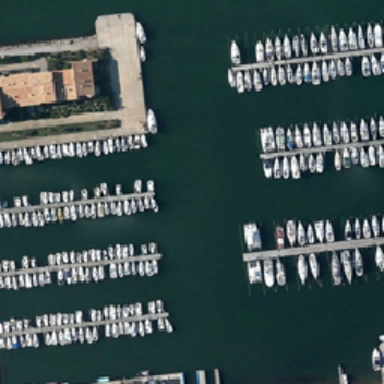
Many white ships are parked at the harbor .